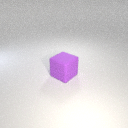
large purple rubber cube